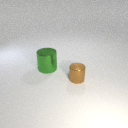
large green metal cylinder to the left of small brown metal cylinder